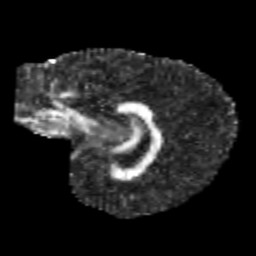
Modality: FA
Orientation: sagittal
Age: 11
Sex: male
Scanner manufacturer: siemens
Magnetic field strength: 3 T
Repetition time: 3.8 s
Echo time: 0.07 s